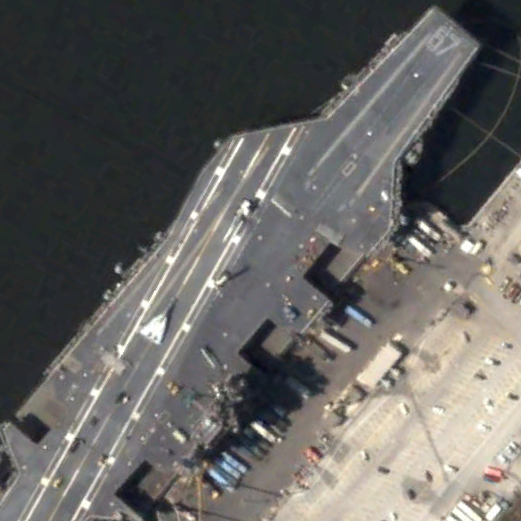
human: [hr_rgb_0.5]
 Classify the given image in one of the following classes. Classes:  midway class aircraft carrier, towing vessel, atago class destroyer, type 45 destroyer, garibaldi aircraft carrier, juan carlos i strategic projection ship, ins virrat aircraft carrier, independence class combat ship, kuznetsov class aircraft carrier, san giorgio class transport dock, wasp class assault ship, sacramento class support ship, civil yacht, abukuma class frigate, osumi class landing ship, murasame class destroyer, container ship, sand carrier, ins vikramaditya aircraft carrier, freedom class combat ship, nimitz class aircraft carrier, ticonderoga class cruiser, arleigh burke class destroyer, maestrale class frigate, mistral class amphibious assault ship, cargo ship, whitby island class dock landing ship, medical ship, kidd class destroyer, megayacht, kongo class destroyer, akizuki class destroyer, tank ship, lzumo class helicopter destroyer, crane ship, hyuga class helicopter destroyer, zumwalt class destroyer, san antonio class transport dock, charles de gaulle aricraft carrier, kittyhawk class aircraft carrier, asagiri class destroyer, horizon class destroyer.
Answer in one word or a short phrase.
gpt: KittyHawk class aircraft carrier